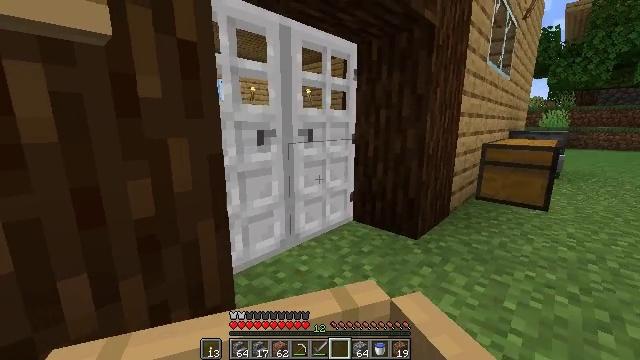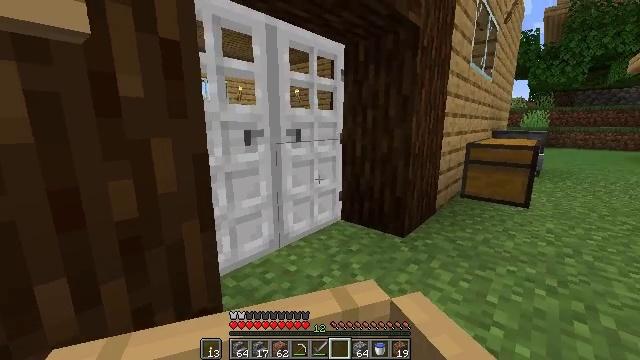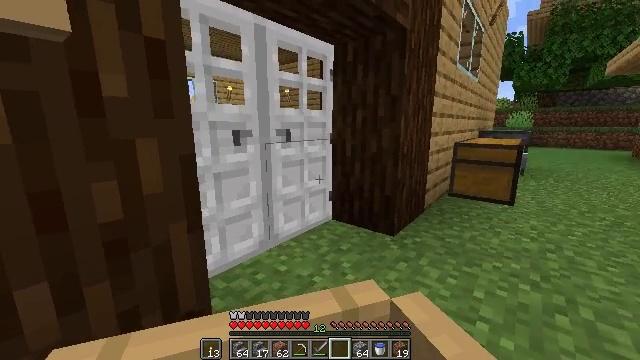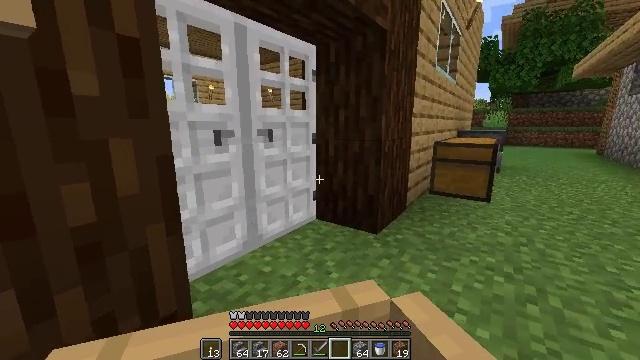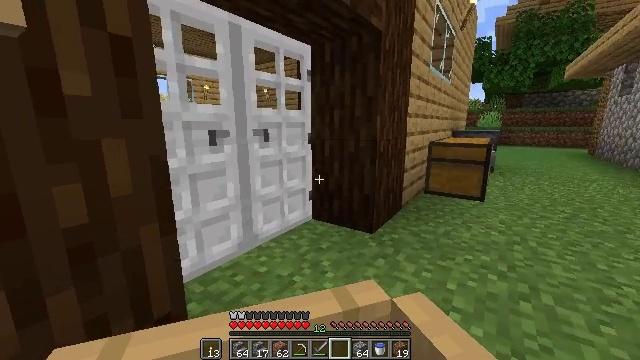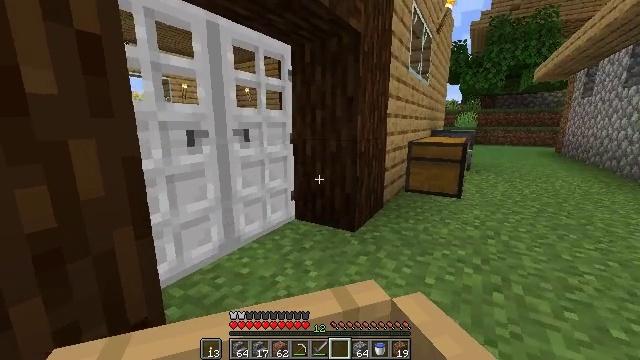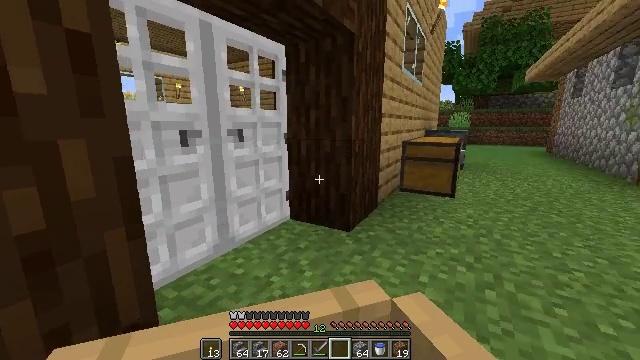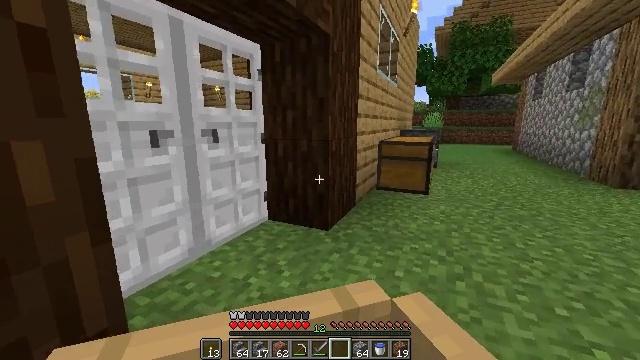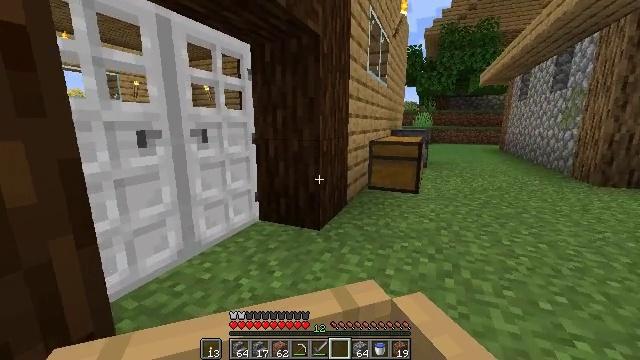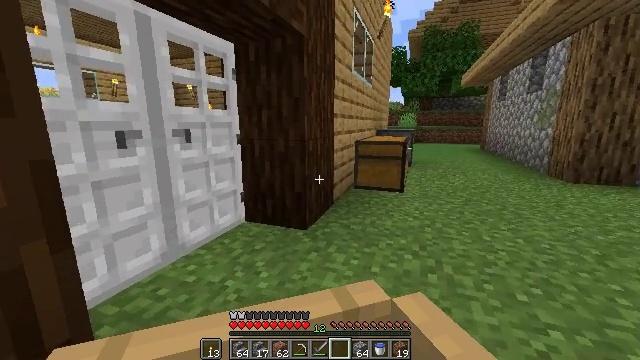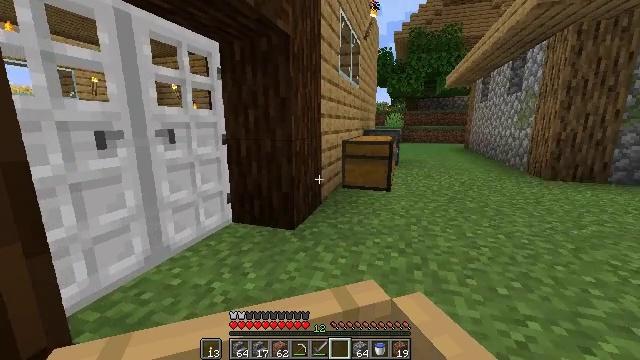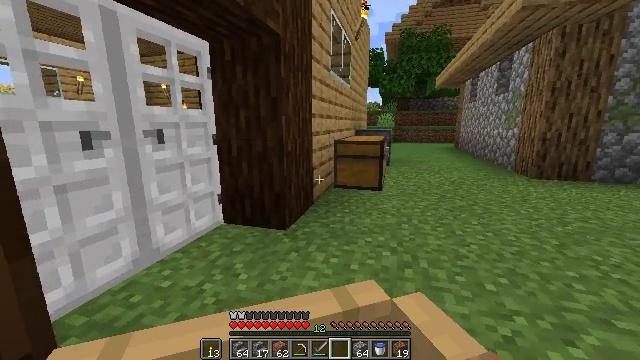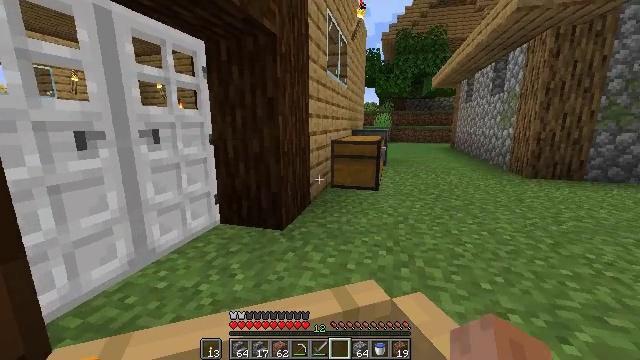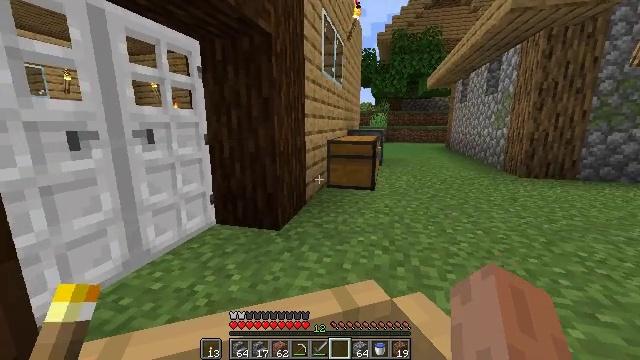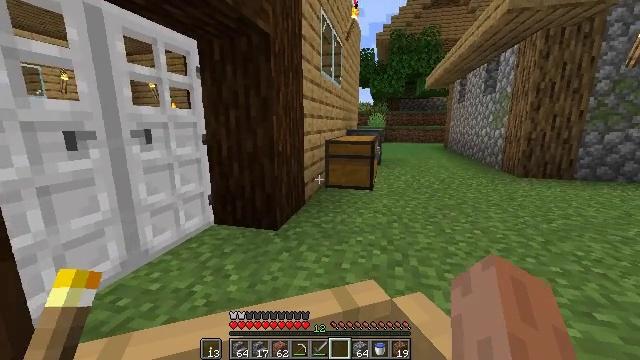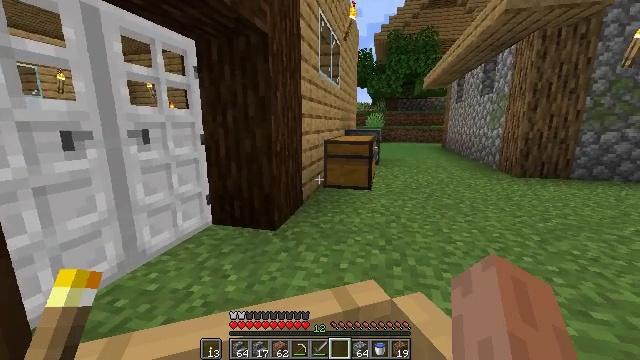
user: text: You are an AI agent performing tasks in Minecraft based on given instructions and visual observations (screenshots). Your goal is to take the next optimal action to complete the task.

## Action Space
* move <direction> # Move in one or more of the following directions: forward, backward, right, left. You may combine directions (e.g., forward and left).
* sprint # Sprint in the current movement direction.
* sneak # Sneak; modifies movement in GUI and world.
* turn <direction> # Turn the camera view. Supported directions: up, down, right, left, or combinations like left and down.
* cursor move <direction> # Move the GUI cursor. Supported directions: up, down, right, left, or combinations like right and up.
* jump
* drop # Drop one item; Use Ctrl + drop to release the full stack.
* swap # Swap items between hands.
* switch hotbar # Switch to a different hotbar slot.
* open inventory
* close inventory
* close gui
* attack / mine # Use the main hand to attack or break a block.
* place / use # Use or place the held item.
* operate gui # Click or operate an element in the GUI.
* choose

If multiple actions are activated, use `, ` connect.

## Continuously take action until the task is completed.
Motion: motion action
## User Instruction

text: Break the iron door.
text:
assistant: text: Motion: move back and move right
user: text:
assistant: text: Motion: move back and move right
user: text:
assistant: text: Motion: move back and move right
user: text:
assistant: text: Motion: move back and move right
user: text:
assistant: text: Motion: move back and move right
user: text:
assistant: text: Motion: move back and move right
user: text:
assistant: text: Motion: move back and move right
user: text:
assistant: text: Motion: move back and move right
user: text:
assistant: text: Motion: move back and move right
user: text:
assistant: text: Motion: no_op
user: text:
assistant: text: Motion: no_op
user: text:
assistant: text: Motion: no_op
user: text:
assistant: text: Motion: no_op
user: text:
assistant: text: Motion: no_op
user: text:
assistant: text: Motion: no_op
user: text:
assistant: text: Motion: no_op
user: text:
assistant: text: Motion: no_op
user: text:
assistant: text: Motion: no_op
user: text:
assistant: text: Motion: no_op
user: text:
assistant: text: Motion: no_op
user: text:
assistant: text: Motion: no_op
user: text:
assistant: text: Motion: no_op
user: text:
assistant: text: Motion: no_op
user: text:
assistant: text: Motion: no_op
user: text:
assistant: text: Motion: no_op
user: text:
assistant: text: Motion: move forward
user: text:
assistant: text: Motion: move forward
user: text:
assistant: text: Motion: move forward
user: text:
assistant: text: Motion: move forward
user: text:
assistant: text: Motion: move forward, turn left